Interaction volume radius: 5 \u00c5
Interaction volume height: 10 \u00c5
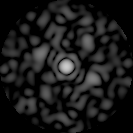
Disorder parameter: 0.819